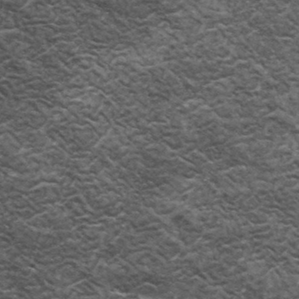
Label: frost